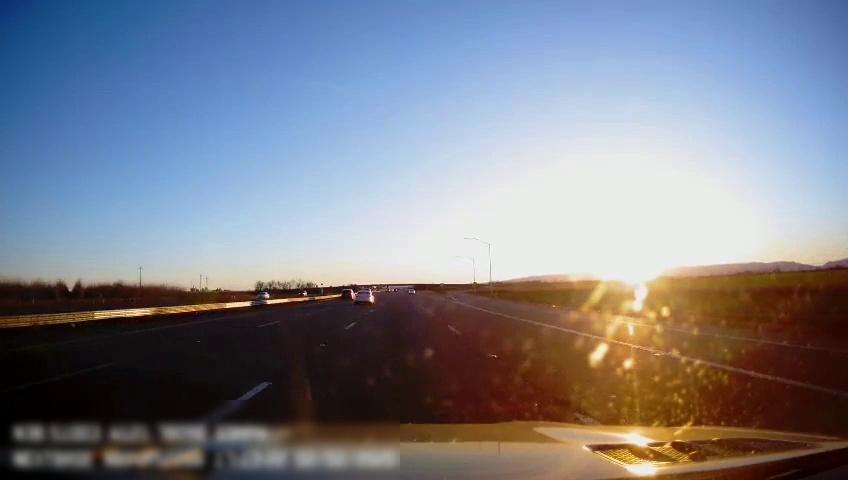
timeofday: Day
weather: Sunny
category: Drivable Space
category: Vehicles | SUV
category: Vehicles | Car
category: Vehicles | Car
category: Vehicles | SUV
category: Lanes | Alternate Lane
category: Lanes | Alternate Lane
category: Lanes | Current Lane
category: Lanes | Current Lane
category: Lanes | Alternate Lane
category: Lanes | Alternate Lane
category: Lanes | Alternate Lane